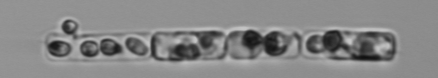
Label: Guinardia_delicatula_TAG_internal_parasite